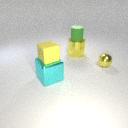
large cyan metal cube to the left of large yellow metal cylinder